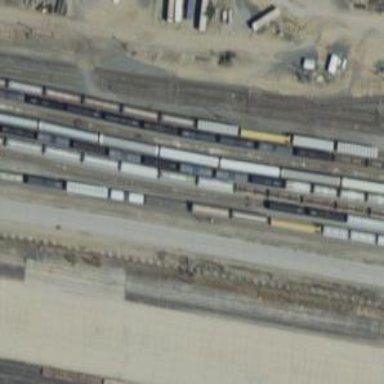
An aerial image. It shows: Railway yard in service.